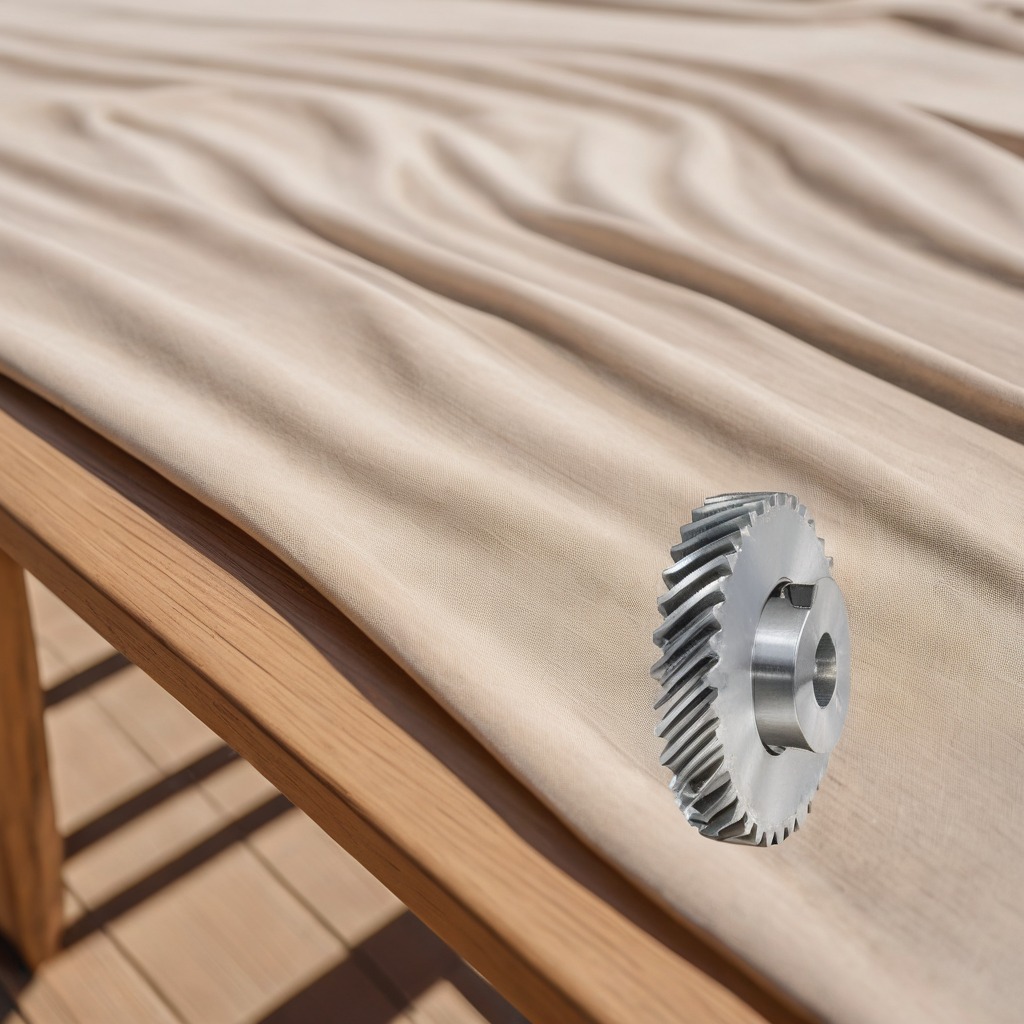
A steel gear with teeth is lying on a clean wooden table in an outdoor workshop during daytime bright natural light soft shadows worn but beneath the cloth.